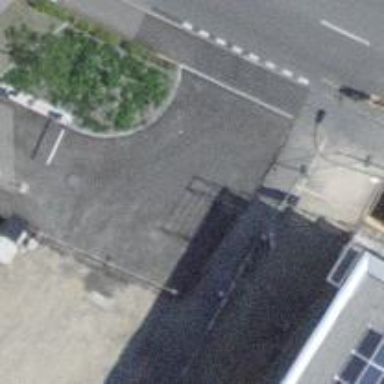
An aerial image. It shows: Lift gate barrier.